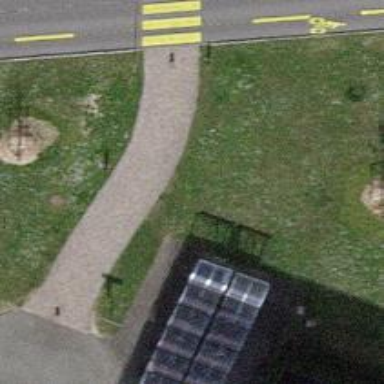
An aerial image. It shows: Footway with sett surface.